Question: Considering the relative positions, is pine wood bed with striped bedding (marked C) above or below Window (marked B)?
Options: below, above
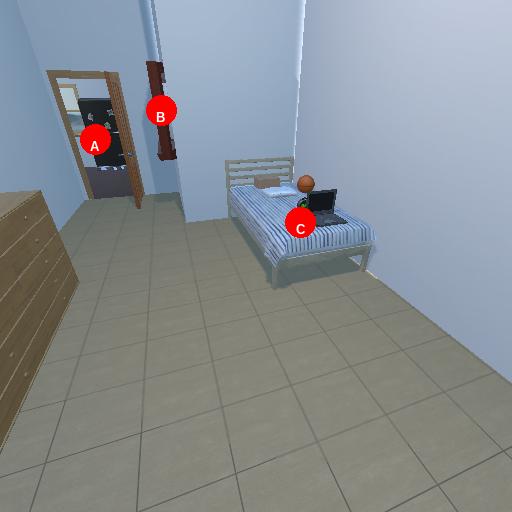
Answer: below